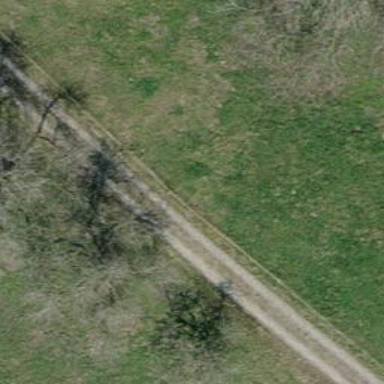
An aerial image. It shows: Compacted track road with grade3 tracktype.